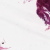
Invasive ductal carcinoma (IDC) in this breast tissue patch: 0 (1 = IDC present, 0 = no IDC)